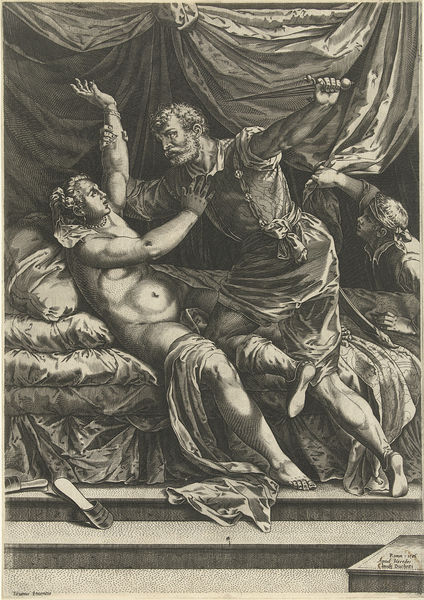
Titel: Lucretia en Sextus
Künstler: Cornelis Cort
Standort: Amsterdam
Institution: Rijksmuseum
Schlagwörter: akt, hand, kampf, mann, nackt, frau, schwarz, zeichnung, tuch, bart, diener, messer, mord, tod, vorhang, sitz, schuhe, kette, grafik, gewalt, treppe, kissen, inschrift, bett, stufen, bauch, junge, bauchnabel, druck, stich, kupfer, streit, überfall, manierismus, dolch, doch, kupferstich, pantoffeln, bacuh